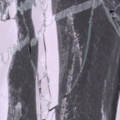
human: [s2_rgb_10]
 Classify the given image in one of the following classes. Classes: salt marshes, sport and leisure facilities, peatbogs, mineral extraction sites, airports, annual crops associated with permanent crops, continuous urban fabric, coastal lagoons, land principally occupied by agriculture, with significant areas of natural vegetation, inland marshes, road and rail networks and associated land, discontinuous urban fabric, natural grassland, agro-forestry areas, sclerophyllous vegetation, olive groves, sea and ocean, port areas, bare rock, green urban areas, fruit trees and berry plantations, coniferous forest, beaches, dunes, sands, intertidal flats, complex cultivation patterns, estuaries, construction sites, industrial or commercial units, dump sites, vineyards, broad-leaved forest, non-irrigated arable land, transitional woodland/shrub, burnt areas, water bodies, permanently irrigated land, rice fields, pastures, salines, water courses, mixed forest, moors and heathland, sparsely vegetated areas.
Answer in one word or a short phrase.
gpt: sea and ocean